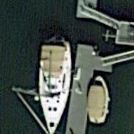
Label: Civil_yacht